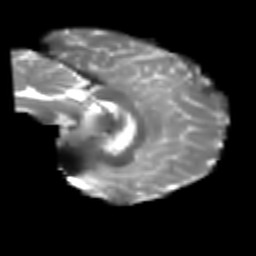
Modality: T2w
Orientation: sagittal
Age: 23
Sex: male
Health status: healthy